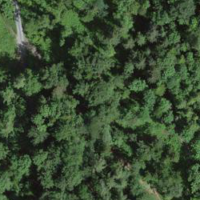
EUNIS habitat code: 41
Species observed at this site:
Hippocrepis emerus